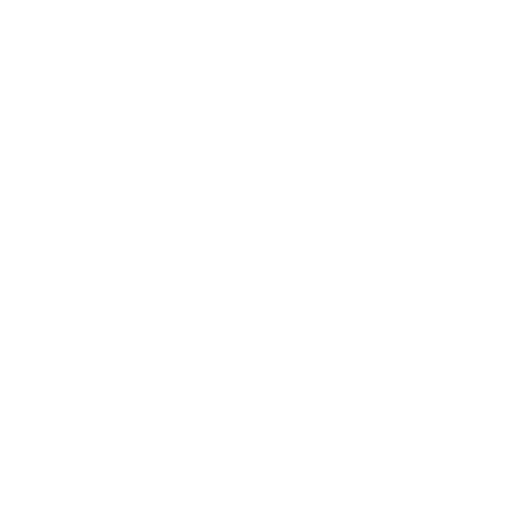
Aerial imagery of mountain in Oregon named Harlocker Hill containing only unknown